Question: I want to login a external web site which is made in ASP.net. i will supply correct username and password for external web site. i does not wan to show the external web side login page. I just want to supply login info from my web page and after login the external web site information will be display in my web site like this image.
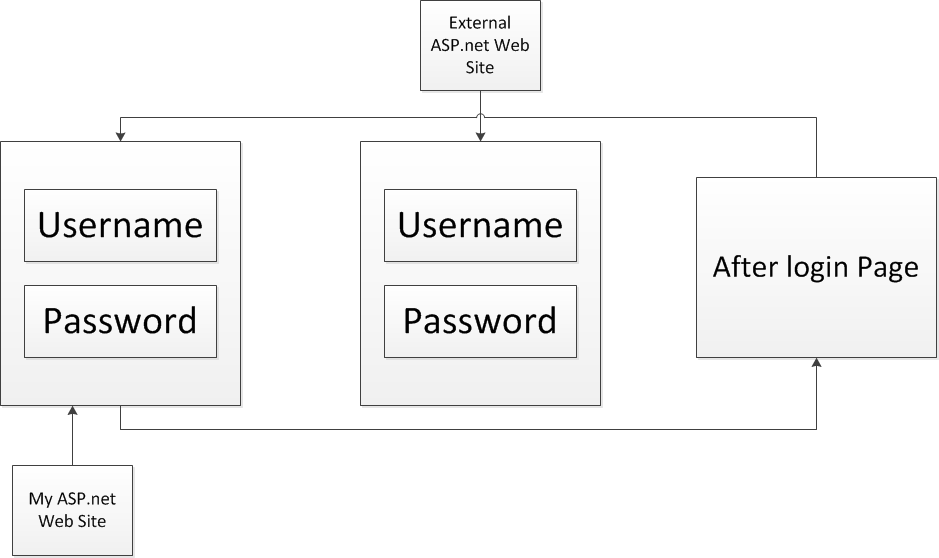
Answer: Hopefully, most web sites will prevent this type of thing. It is considered a cross site request forgery. You can read more about it here and if you still want to do it, at least you will know what you are getting into.
Be safe.
<URL>